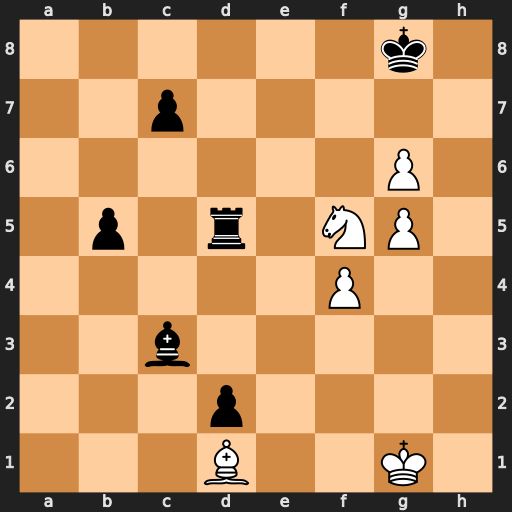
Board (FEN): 6k1/2p5/6P1/1p1r1NP1/5P2/2b5/3p4/3B2K1
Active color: w
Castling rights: -
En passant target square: -
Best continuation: Ne7+ Kg7 Nxd5